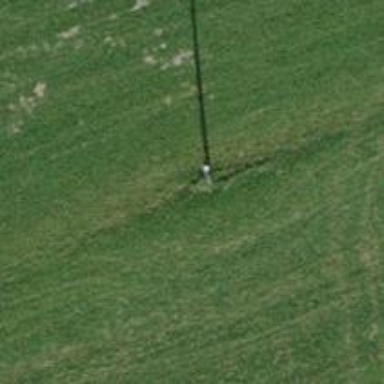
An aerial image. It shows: Straight power pole with straightforward line management.